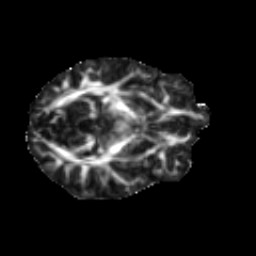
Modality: FA
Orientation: axial
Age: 16
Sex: female
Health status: ill
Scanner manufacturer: ge
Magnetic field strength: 3 T
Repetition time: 6.752 s
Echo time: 0.079 s